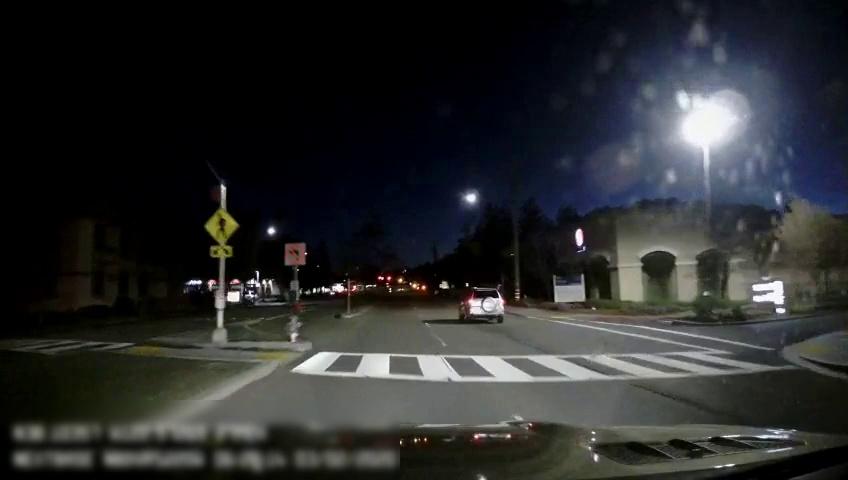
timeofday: Night
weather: Cloudy
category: Drivable Space
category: Drivable Space
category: Vehicles | SUV
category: Vehicles | SUV
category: Lanes | Current Lane
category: Traffic | Signs
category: Traffic | Signs
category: Traffic | Signs